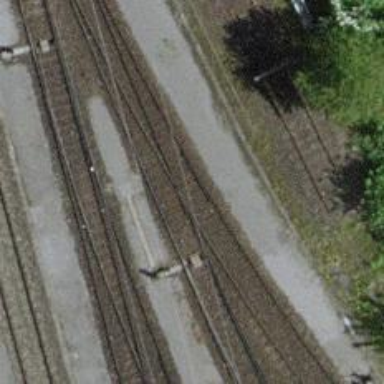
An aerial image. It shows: Railway yard used for servicing trains.